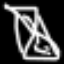
Label: hourglass